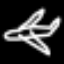
Label: airplane